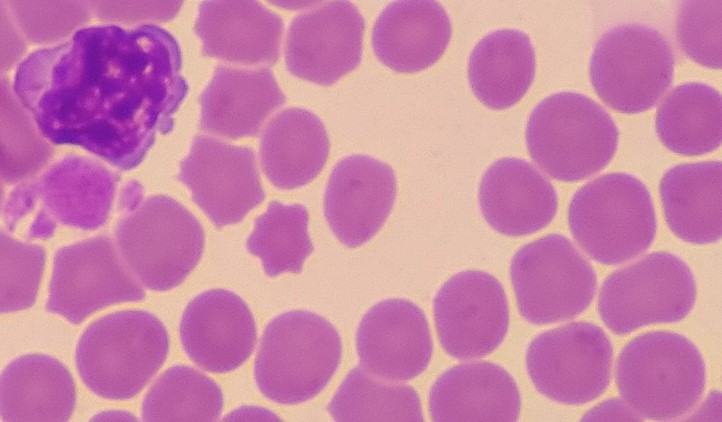
White blood cell type: Monocyte